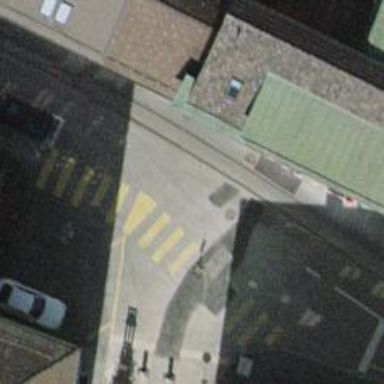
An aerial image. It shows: Pedestrian road.